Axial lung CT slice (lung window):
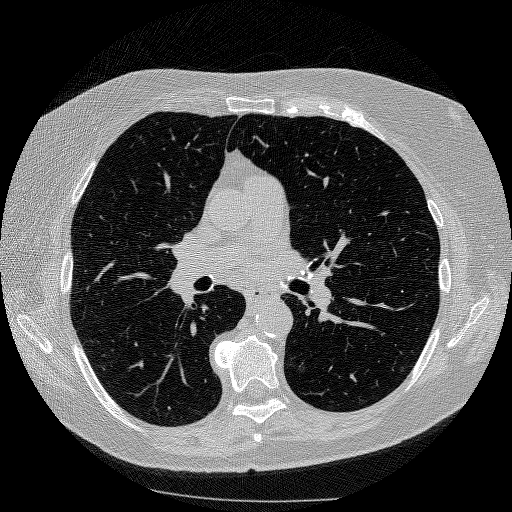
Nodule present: no